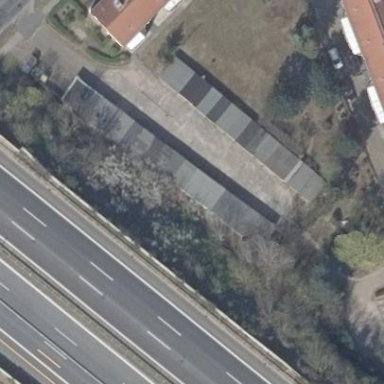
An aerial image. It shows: Group of garages.